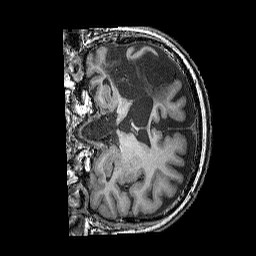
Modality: T1w
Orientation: coronal
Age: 55
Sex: male
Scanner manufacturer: siemens
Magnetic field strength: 3 T
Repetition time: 2.25 s
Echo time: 0.00415 s